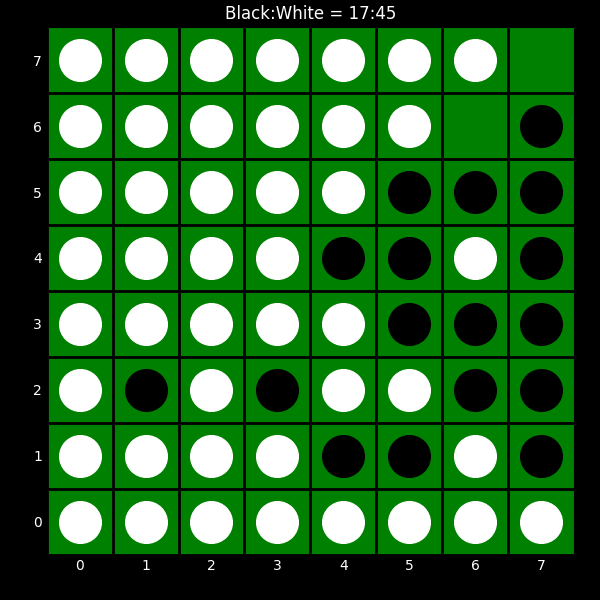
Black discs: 17
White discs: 45